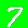
Digit: 7